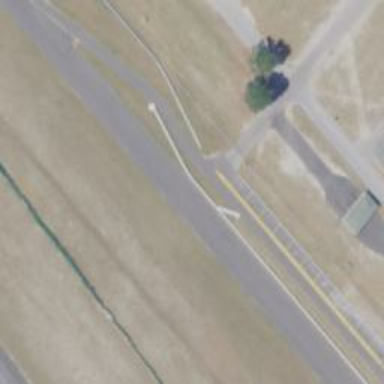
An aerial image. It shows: Raceway for motor sports.